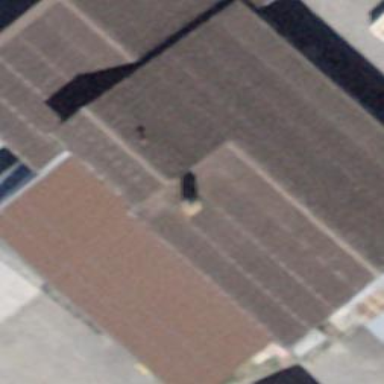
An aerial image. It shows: Simple and straightforward house.